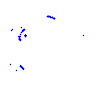
Particle: kaon